Question: Using smarty's tag {block} as an extension of a template, we got sections of code that's it's not highlighted, I think is something related of the context and how vim decides what to highlight according to that,
So the question is, there is a way to tell vim to highlight a section of code with a specific color-schema?
Here is what I mean

Thanks for your help
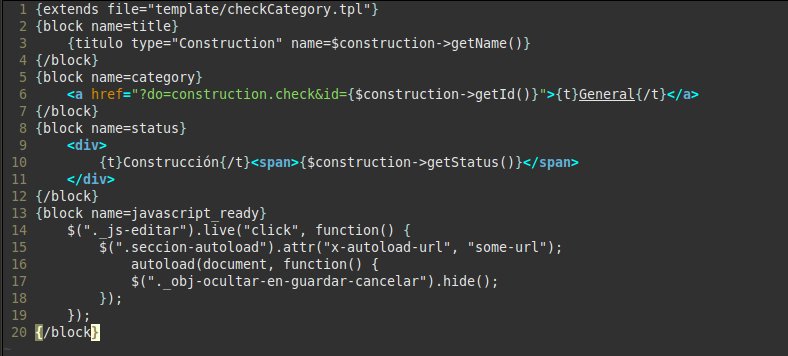
Answer: '''
syn include @HTML syntax/html.vim
syn region htmlSnip start="{block" end="{/block}" contains=@HTML
'''